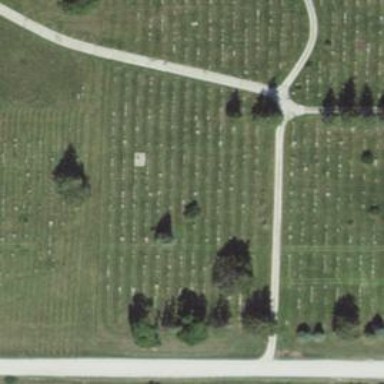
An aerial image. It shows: Cemetery.